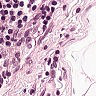
Metastatic tissue present: no